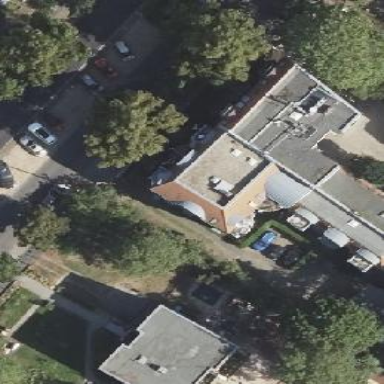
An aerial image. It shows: Unique apartment building with double saltbox roof shape.